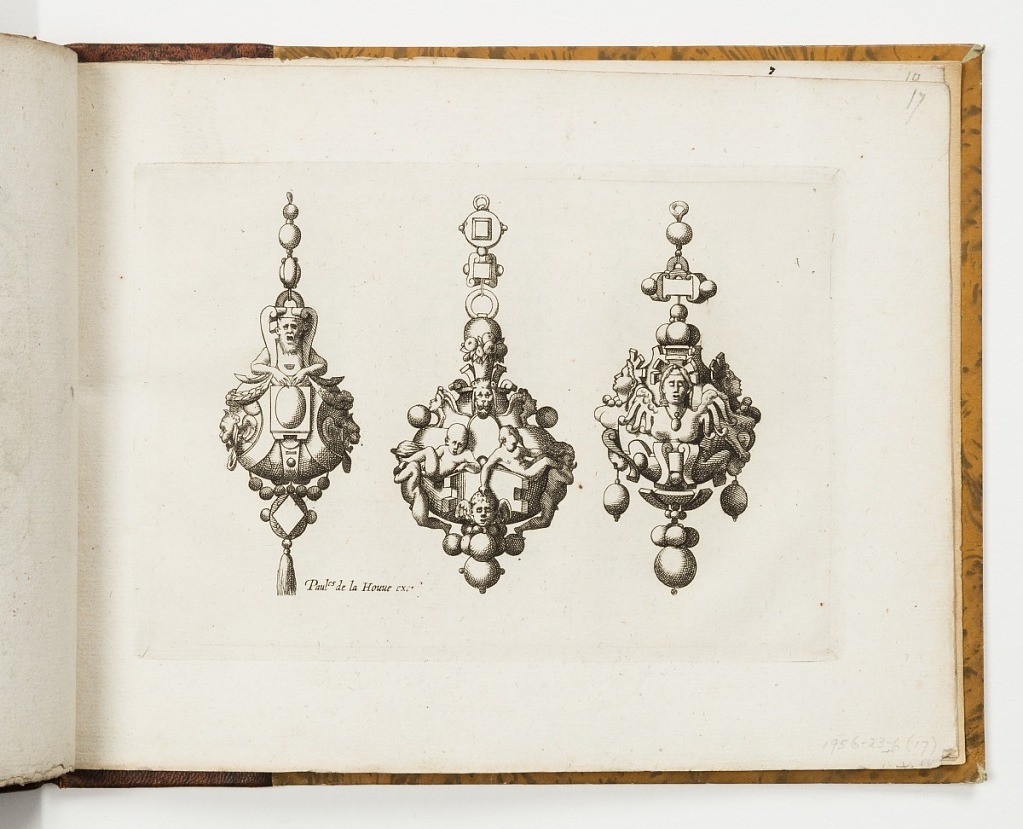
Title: Plate 17, from Livre de bijouterie (Book of Designs for Goldsmiths and Jewelers)
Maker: Léonard Thiry, Flemish, 1550
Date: ca. 1570
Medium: Engraving on paper
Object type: Print
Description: Designs for pendants with strapwork and masks. The right pendant shows harpies; the center pendant shows a reclining pair of putti; the left pendant shows a horned figure and has a tassel at bottom.